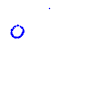
Particle: proton